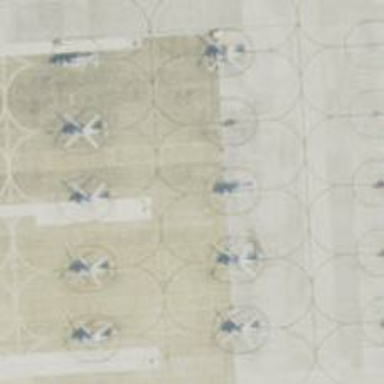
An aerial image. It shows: Image of taxiway at airport.